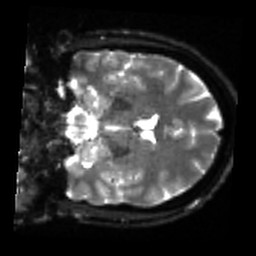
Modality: sbref
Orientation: coronal
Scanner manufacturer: siemens
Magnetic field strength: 3 T
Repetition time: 4 s
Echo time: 0.0594 s